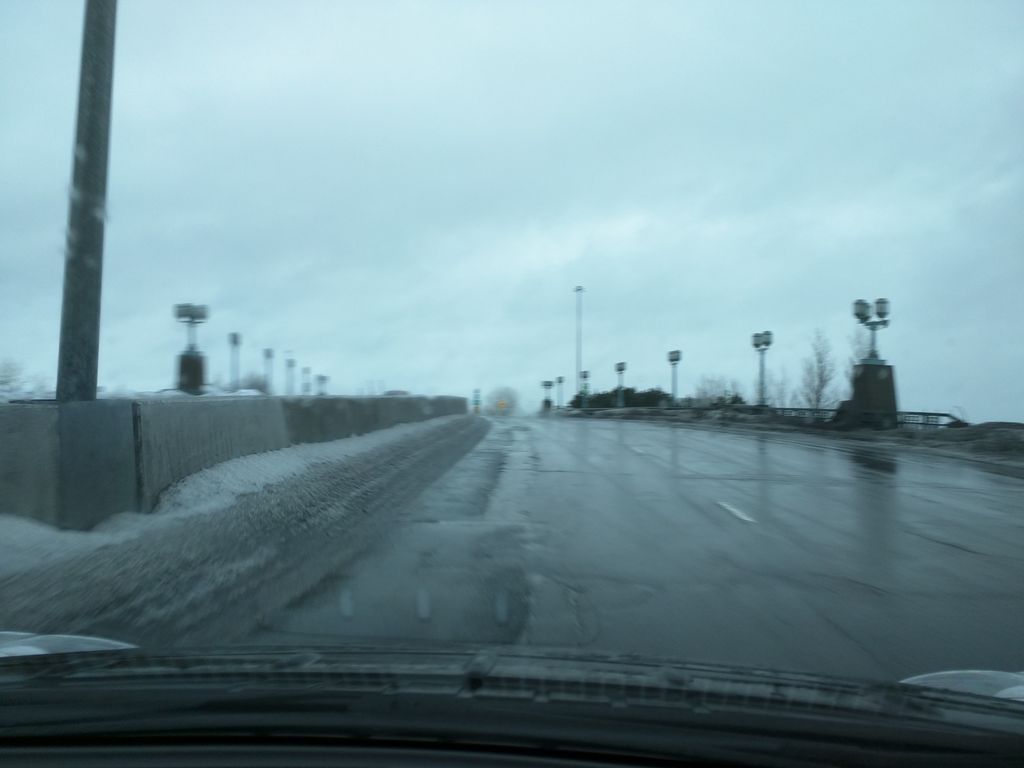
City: montreal